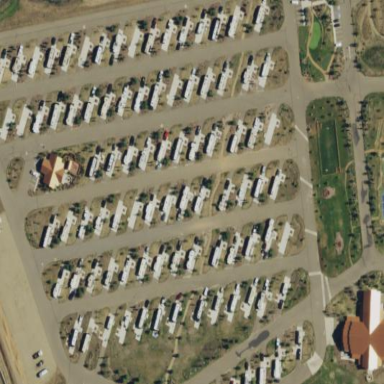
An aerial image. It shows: Caravan site for tourism.